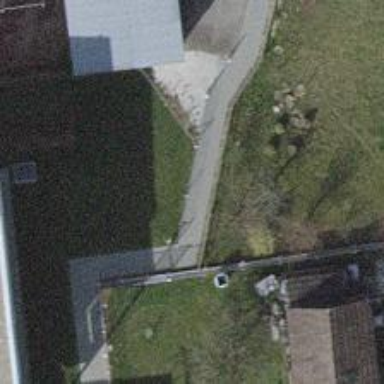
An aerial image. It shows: Fence.